Question: So basically I have a small project I'm working on. Here's the issue. For every post the icons move further away from the right and go towards the left. I've tried 'float: right' and 'margin-right: 10px', but never seem to more to the right. So here's a picture of what I see.

As you can see the heart and comment icons make an almost stair like effect. Here's the code I'm using.
My markup:
'''
<div class="header"></div>
<div class="wrapper">
<div class="content">
<div class="post">
<div class="icons">
<i class="fa fa-heart"></i>
<i class="fa fa-comment"></i>
</div>
<h1 class="message">@alex likes cats</h1>
</div>
<div class="post">
<div class="icons">
<i class="fa fa-heart"></i>
<i class="fa fa-comment"></i>
</div>
<h1 class="message">@alex likes cats</h1>
</div>
<div class="post">
<div class="icons">
<i class="fa fa-heart"></i>
<i class="fa fa-comment"></i>
</div>
<h1 class="message">@alex likes cats</h1>
</div>
</div>
</div>
</body>
</html>
'''
And my CSS
'''
.message{
font-family: 'Avenir Next';
font-weight: 400;
padding-left: 35px;
line-height: 70px;
}
.post{
width: 100%;
height: 100px;
border-bottom: 1px solid #ccc;
}
.fa-heart{
transition: 0.5s;
line-height: 155px;
color: #000;
font-size: 24px;
float: right;
margin-right: 30px;
cursor: pointer;
}
.fa-heart:hover{
transition: 0.5s;
line-height: 155px;
color: #FF6699;
font-size: 24px;
float: right;
margin-right: 30px;
cursor: pointer;
}
.fa-comment{
transition: 0.5s;
line-height: 155px;
color: #000;
font-size: 24px;
float: right;
margin-right: 18px;
cursor: pointer;
}
.fa-comment:hover{
transition: 0.5s;
line-height: 155px;
color: #FF6699;
font-size: 24px;
float: right;
margin-right: 18px;
cursor: pointer;
}
.icons{
float: right;
margin-right: 0px;
}
'''
Plus <URL> a demo. I'm not really sure what's wrong. So any help would be great.
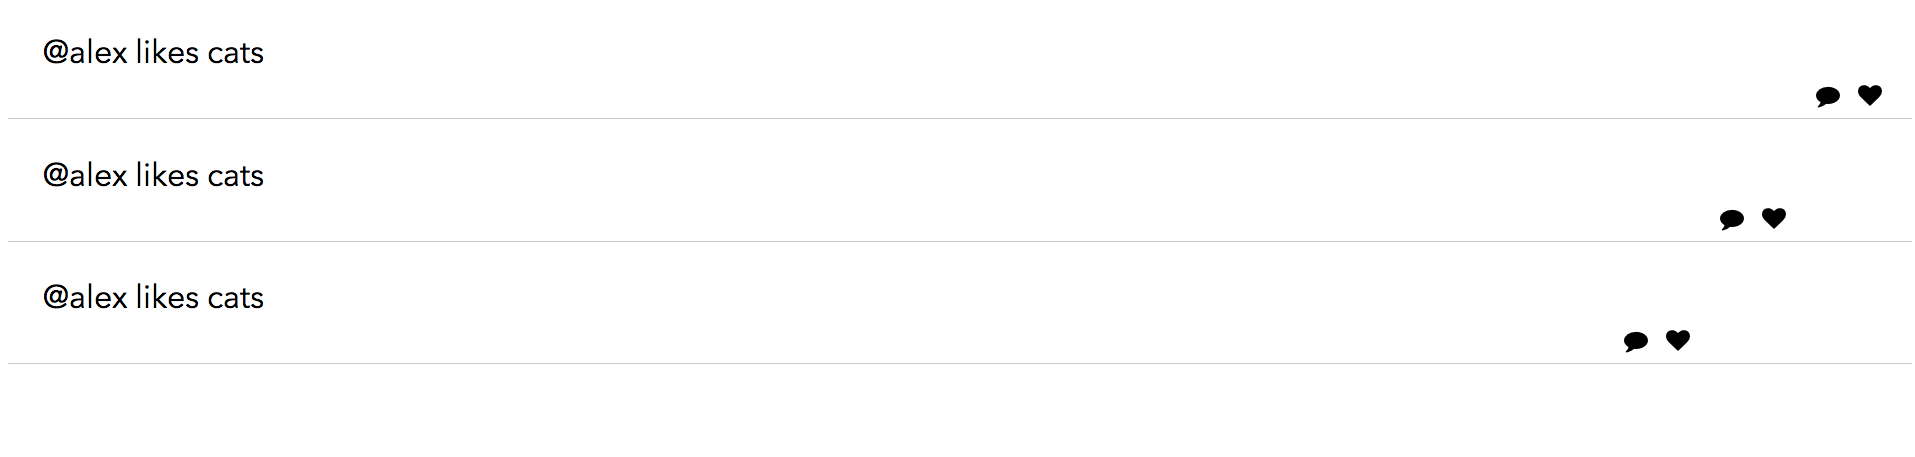
Answer: Remove line-height and float:right for .fa-heart, .fa-comment and their hover counterparts.
<URL>
Another option:
'''
.post{
width: 100%;
height: 155px;
border-bottom: 1px solid #ccc;
}
'''
The height has been modified as to accomodate the line-height of the icons.